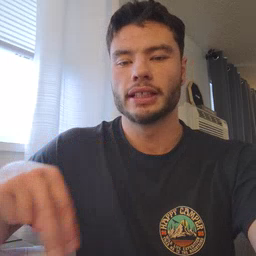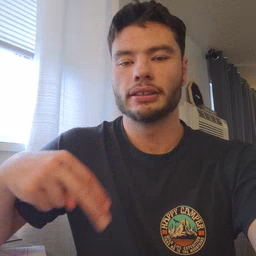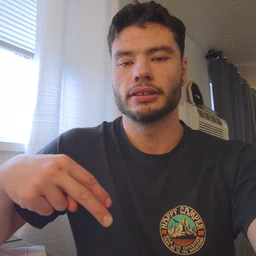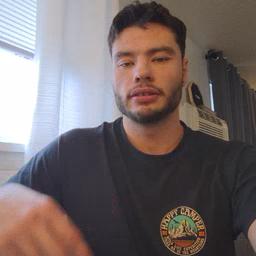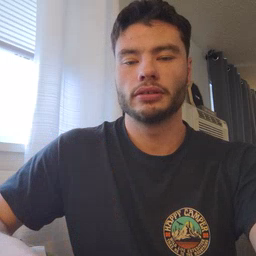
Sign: dance